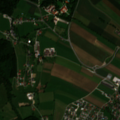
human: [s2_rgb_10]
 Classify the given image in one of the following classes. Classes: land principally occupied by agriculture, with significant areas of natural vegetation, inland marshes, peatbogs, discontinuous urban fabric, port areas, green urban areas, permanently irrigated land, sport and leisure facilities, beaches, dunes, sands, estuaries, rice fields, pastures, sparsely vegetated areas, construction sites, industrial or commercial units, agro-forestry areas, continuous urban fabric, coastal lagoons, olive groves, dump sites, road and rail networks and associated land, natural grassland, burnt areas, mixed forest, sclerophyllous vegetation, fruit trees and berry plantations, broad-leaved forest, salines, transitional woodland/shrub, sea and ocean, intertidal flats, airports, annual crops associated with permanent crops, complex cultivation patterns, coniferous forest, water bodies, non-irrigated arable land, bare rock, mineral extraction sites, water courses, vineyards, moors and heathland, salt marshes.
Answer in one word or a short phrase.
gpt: discontinuous urban fabric, non-irrigated arable land, complex cultivation patterns, land principally occupied by agriculture, with significant areas of natural vegetation